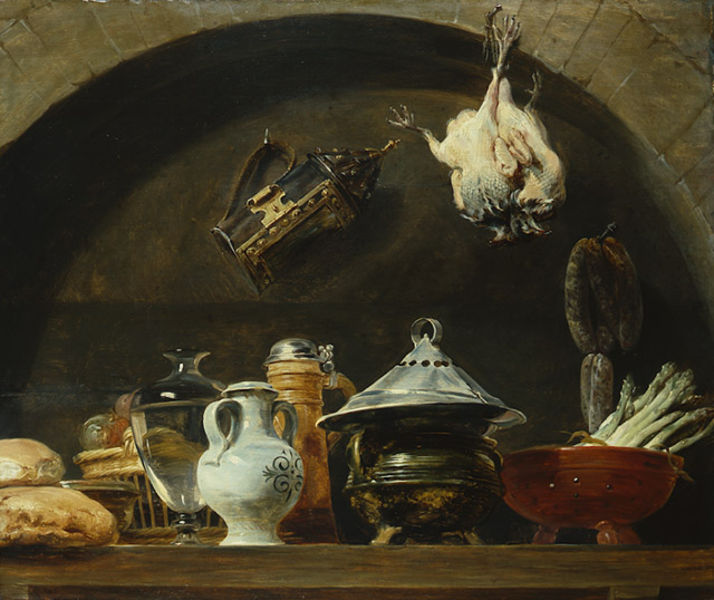
Titel: Küchenstilleben
Künstler: Frans Snyders
Standort: Karlsruhe
Institution: Staatliche Kunsthalle Karlsruhe
Schlagwörter: dunkel, gemälde, schatten, vogel, wasser, weiß, gelb, grün, braun, getränk, glas, holz, lampe, laterne, licht, schwarz, tisch, obst, rot, tiere, trinken, wand, schale, schüssel, stehen, stein, steine, teller, tod, tot, öl, vögel, gold, kelch, kamin, gemüse, henkel, kanne, krug, schalen, stilleben, stillleben, ton, vase, topf, füße, ente, bogen, mauer, ziegel, rundbogen, ölgemälde, essen, verzierung, korb, brot, metall, tasse, nagel, töpfe, griff, vanitas, erker, keller, nische, bierkrug, deckel, nahrung, zinn, zinnkrug, hacken, haken, hängen, porzellan, tauben, geschirr, kupfer, bier, krallen, fass, sillleben, gefässe, sims, karaffe, anrichte, küche, geflügel, gebäck, krüge, wurst, würstchen, würste, aufgehängt, brotlaib, laib, huhn, pokal, schüsseln, behälter, ablage, tonkrug, deckelpokal, hühner, brote, brötchen, steinzeug, hühnchen, gemauert, tonschale, boge, zinndeckel, sieb, maßkrug, brotkorb, henkelkrug, spargel, hunh, hängt, gerupft, zeigelstein, brotlaibe, fasanen, geflägel, essen trinken, sis, wähängt, seiher, tonsieb, deckelglas, blechdeckel, urnge, glasurne, gezupft